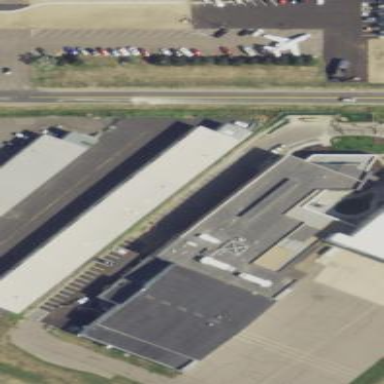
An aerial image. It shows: Building that is hangar at the airport.